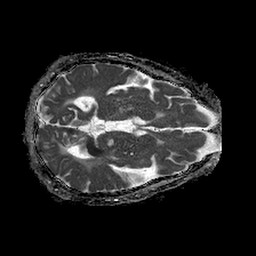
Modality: ADC
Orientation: axial
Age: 56
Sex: female
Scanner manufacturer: philips
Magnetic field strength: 1.5 T
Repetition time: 4.6 s
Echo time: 0.08517 s